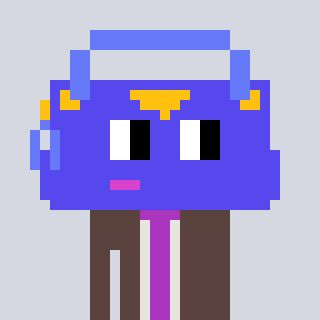
a pixel art character with square blue glasses, a bag-shaped head and a darkbrown-colored body on a cool background